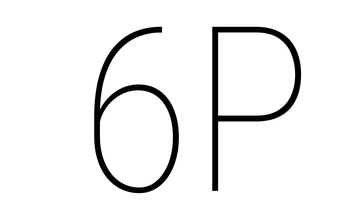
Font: Roboto_Condensed_Thin